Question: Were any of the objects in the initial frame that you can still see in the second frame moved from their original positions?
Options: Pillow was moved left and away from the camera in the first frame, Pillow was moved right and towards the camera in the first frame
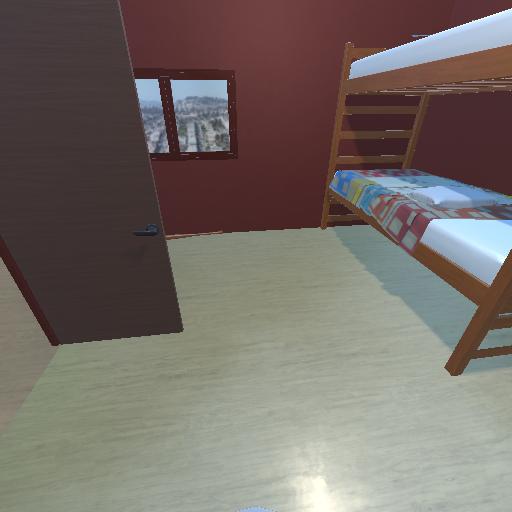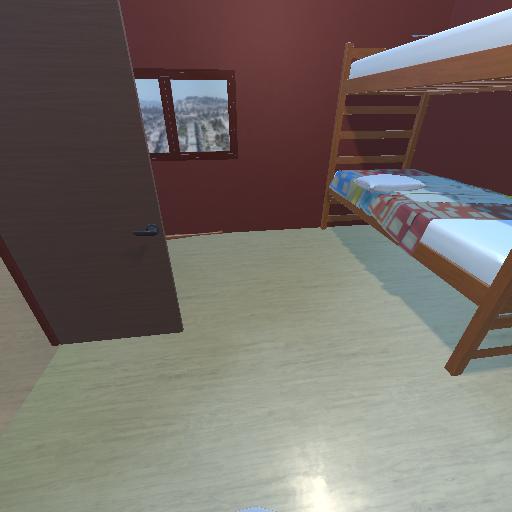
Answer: Pillow was moved left and away from the camera in the first frame